Question: I want to show the stock level at order creation (in backend) during product selection stage in the search grid (Sales_Order_Create_Search_Grid):

How can I go about doing this?
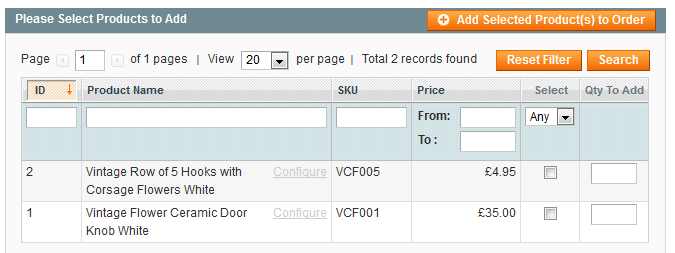
Answer: There are 3 steps.
Find this file:
> app/code/core/Mage/Adminhtml/Block/Sales/Order/Create/Search/Grid.php
And copy it to:
> app/code/local/Mage/Adminhtml/Block/Sales/Order/Create/Search/Grid.php
This will help to make sure that you're not overwriting core files and instead creating local versions that won't get affected by upgrades.
In the new file, the _prepareCollection() function will have code like:
'''
$collection = Mage::getModel('catalog/product')->getCollection();
$collection
->setStore($this->getStore())
->addAttributeToSelect($attributes)
->addStoreFilter()
->addAttributeToFilter('type_id', array_keys(
Mage::getConfig()->getNode('adminhtml/sales/order/create/available_product_types')->asArray()
))
->addAttributeToSelect('gift_message_available');
'''
Add this code to that block:
'''
->joinField('qty2',
'cataloginventory/stock_item',
'qty','product_id=entity_id','{{table}}.stock_id=1','left')
'''
So that the finished version looks something like:
'''
$collection = Mage::getModel('catalog/product')->getCollection();
$collection
->setStore($this->getStore())
->addAttributeToSelect($attributes)
->joinField('qty2',
'cataloginventory/stock_item',
'qty','product_id=entity_id','{{table}}.stock_id=1','left')
->addStoreFilter()
->addAttributeToFilter('type_id', array_keys(
Mage::getConfig()->getNode('adminhtml/sales/order/create/available_product_types')->asArray()
))
->addAttributeToSelect('gift_message_available');
'''
Still in the new file, find the _prepareColumns() function and add this code:
'''
$this->addColumn('qty2', array(
'header' => Mage::helper('sales')->__('Stock Level'),
'width' => '20',
'type' => 'number',
'index' => 'qty2'
));
'''
Where you add the above code block into the _prepareColumns() function will determine the order of where the "Stock Level" column will display on the grid.
That's it.